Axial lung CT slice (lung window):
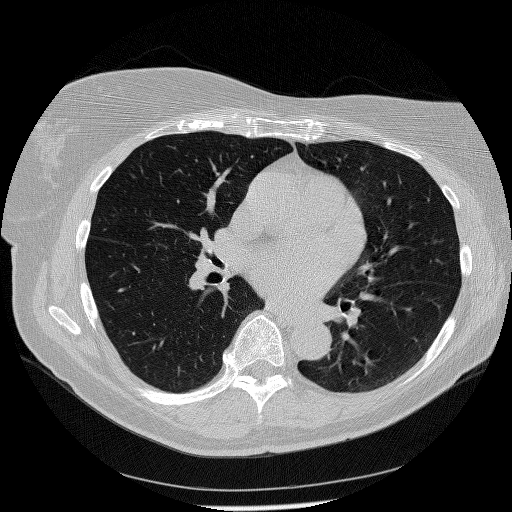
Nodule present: no